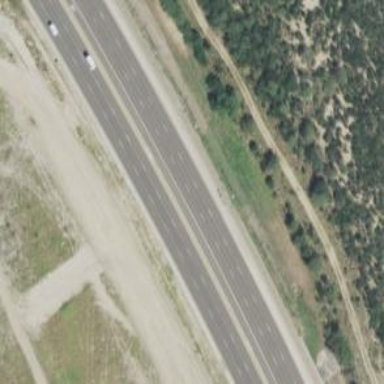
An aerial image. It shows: Trunk highway with expressway features.